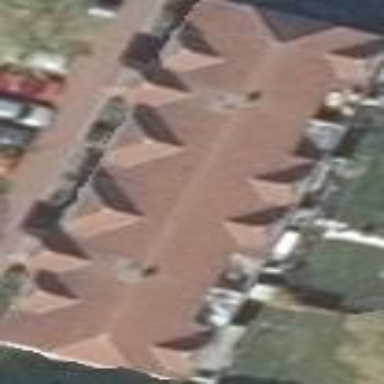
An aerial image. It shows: Half-hipped roof on apartment building.